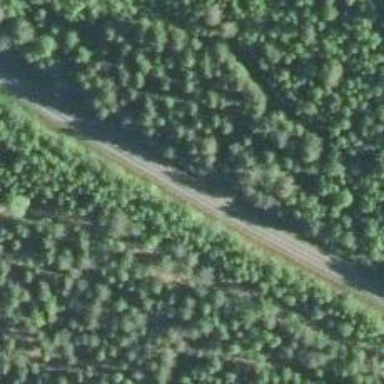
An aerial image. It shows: Disused railway with continuous rails.